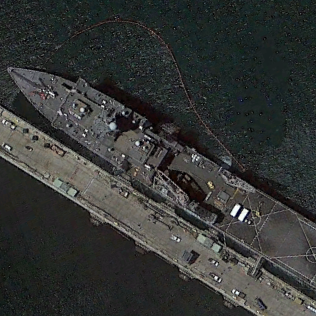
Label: combat